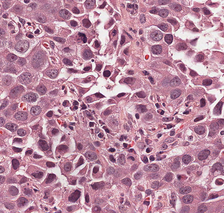
Tumor epithelial tissue: yes
Tumor-associated stroma tissue: no
Normal tissue: no